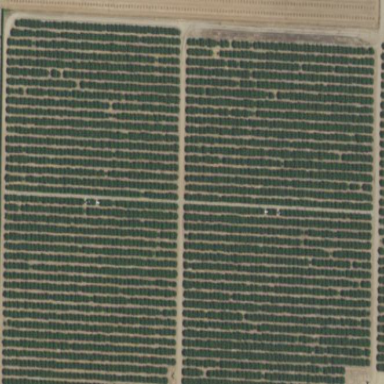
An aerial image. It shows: Orange orchard with beautiful orange trees.